Question: I want hide oldest date in date input. How to do this ?
Model:
'''
Public Property OrderDate As Date
'''
View
'''
@Html.EditorFor(Function(m) m.OrderDate, New With {.placeholder = "Set Date"})
'''
Html Output
'''
<input class="text-box single-line" data-val="true" data-val-date="The field Order Date must be a date." data-val-required="Order Date is Required" id="OrderDate" name="OrderDate" type="date" value="01/01/0001">
'''

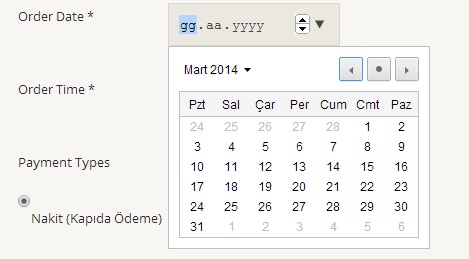
Answer: You can set it <URL> attr. For example,
'''
<input name="somedate" type="date" min="2013-12-25">
'''
In your example
'''
<input name="somedate" type="date" min='@DateTime.Now.ToShortDateString()'>
'''